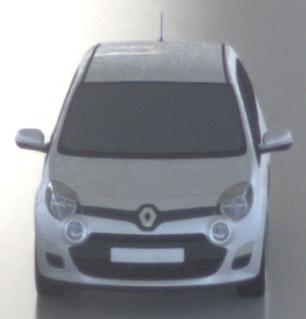
Make: Renault
Model: Twingo 1.2 LEV 16V 75
Detailed model: Twingo (II)
Model produced from: 2012/01
Model produced until: 2014/07
Doors: 3
Color: white
Road condition: wet road
Daytime: morning or afternoon
Contrast: low contrast